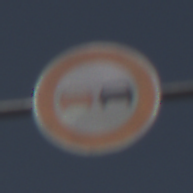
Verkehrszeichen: Ueberholverbot
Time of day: MorningAfternoon
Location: Outdoor (Nature)
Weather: PartlyCloudy
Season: NotSpecified
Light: Natural